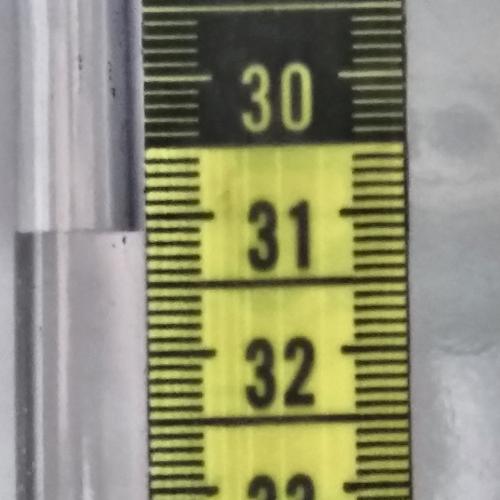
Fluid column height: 31.1 cm